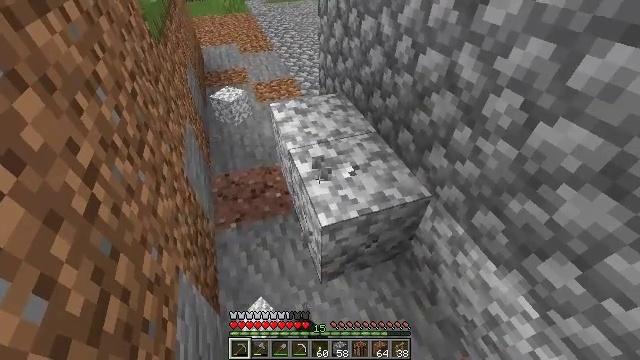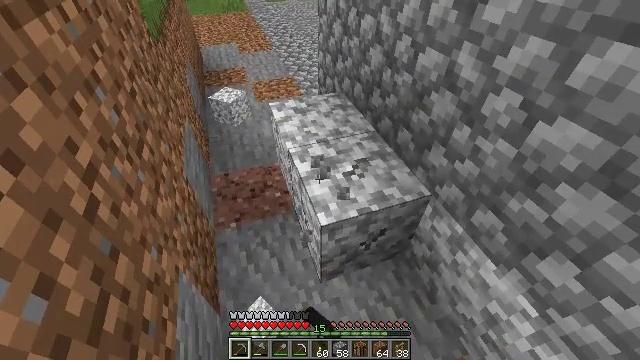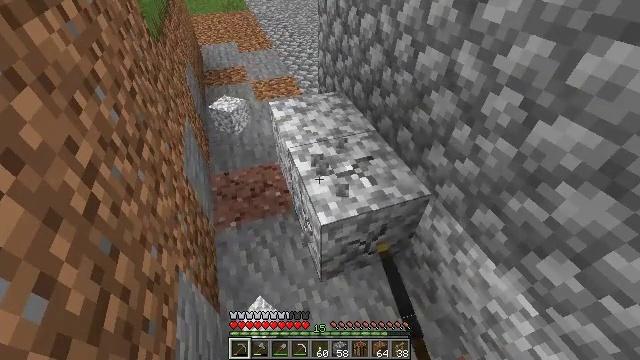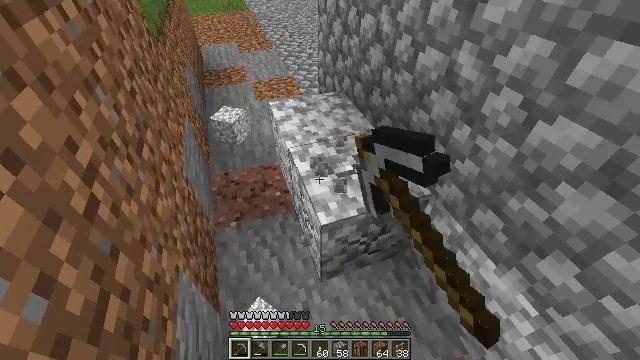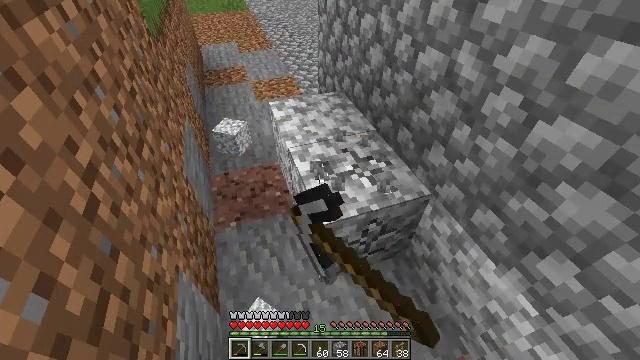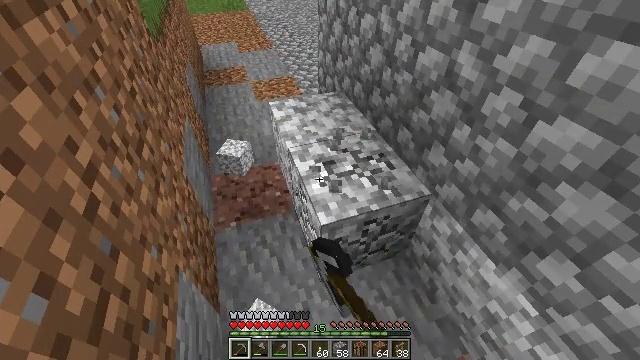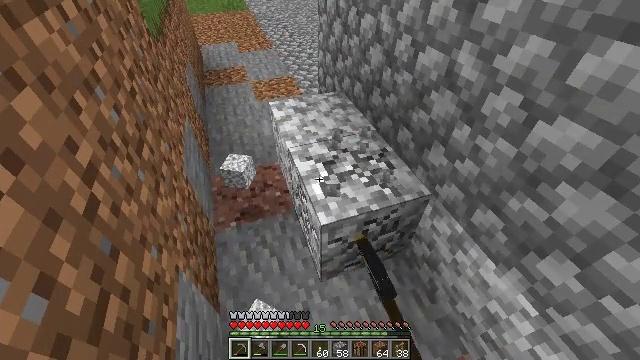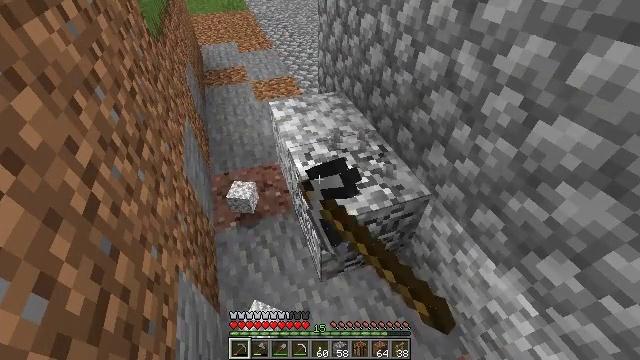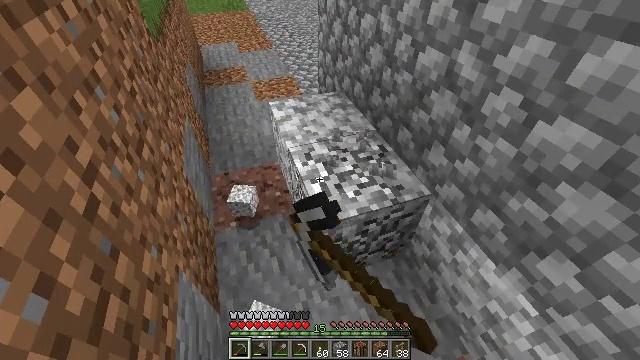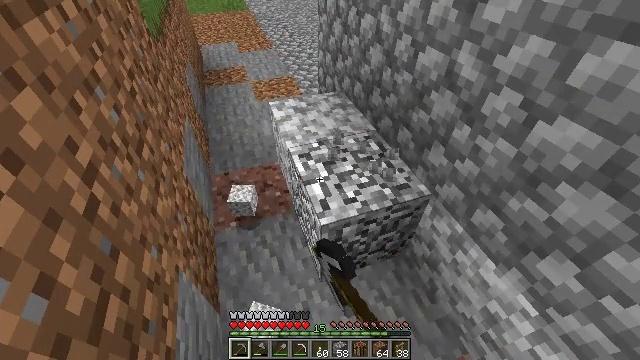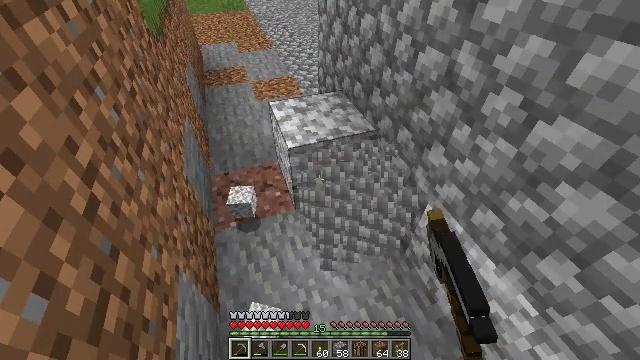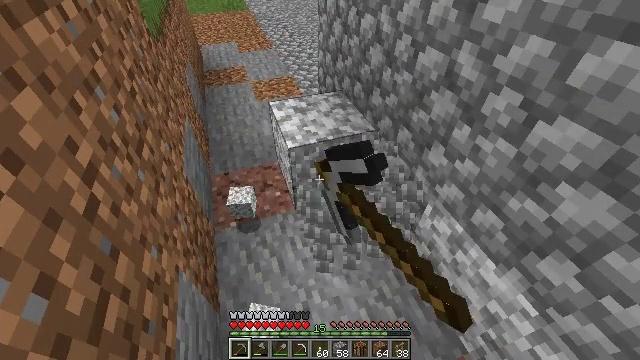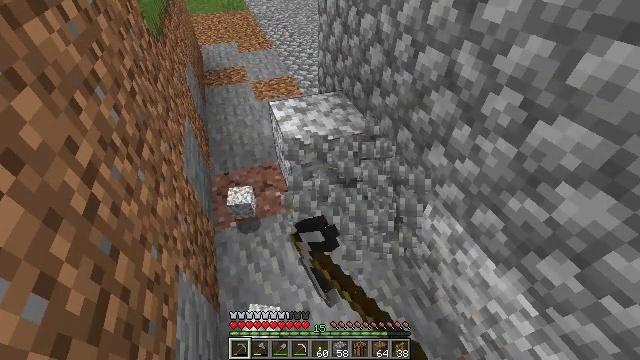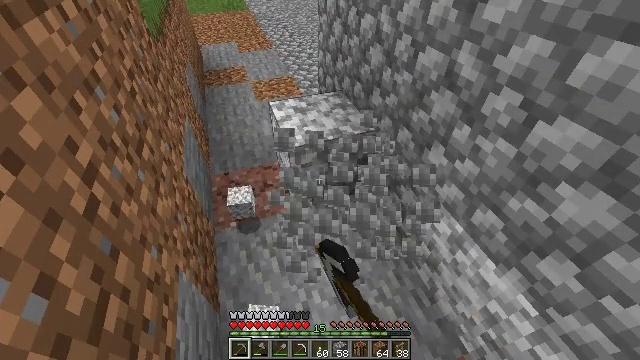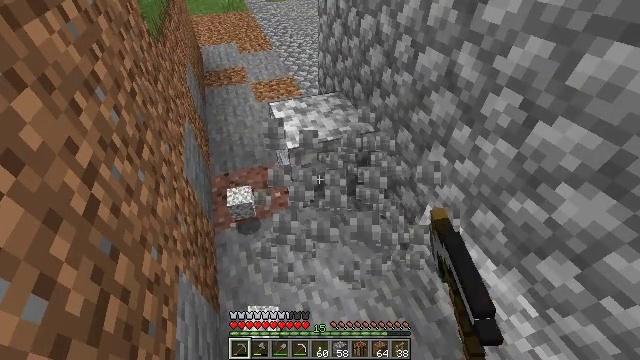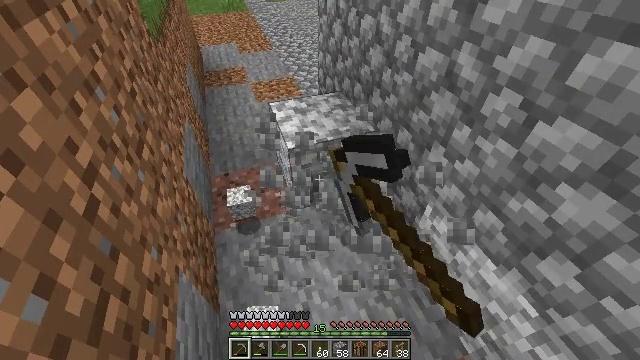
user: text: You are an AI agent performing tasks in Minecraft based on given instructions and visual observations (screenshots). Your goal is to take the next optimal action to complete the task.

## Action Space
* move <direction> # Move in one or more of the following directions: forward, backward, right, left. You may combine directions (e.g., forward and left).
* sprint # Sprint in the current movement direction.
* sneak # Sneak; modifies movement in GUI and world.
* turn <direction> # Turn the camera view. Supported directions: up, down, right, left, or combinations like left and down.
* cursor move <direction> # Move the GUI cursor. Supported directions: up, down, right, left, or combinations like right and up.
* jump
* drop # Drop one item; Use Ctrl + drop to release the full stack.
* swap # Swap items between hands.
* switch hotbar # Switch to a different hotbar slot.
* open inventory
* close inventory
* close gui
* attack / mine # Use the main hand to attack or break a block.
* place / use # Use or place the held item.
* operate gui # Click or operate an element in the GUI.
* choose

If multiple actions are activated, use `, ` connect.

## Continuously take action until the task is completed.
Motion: motion action
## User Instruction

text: Gather diorite by holding left button.
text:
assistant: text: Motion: attack / mine
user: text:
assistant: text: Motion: attack / mine
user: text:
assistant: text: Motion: attack / mine
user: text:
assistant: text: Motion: attack / mine
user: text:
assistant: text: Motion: attack / mine
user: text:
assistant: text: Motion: attack / mine
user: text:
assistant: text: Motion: attack / mine
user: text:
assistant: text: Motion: attack / mine
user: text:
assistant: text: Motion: attack / mine
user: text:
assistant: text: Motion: attack / mine
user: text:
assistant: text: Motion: attack / mine
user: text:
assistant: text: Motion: attack / mine
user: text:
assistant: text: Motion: attack / mine
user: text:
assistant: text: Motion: attack / mine
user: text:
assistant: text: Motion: attack / mine
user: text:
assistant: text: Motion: attack / mine
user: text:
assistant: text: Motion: move forward, turn left and up, attack / mine
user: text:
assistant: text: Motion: move forward, turn left and up, attack / mine
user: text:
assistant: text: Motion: move forward, attack / mine
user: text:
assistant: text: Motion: attack / mine
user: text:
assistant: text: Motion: attack / mine
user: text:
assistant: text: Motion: attack / mine
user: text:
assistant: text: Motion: attack / mine
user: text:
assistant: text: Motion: attack / mine
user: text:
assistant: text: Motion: attack / mine
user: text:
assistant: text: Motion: attack / mine
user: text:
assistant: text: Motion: attack / mine
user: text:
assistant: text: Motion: attack / mine
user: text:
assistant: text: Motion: attack / mine
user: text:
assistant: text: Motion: attack / mine